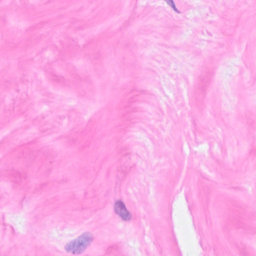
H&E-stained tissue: Breast